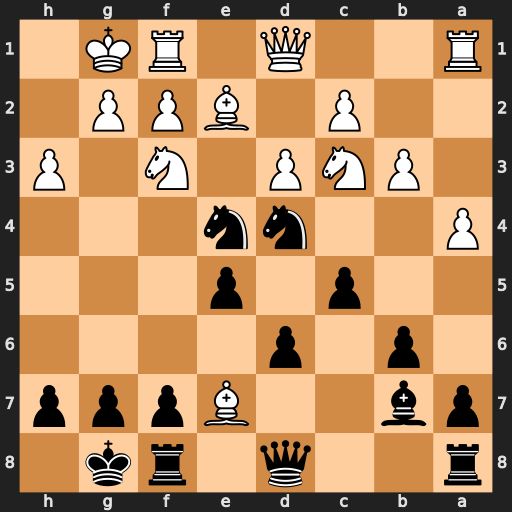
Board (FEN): r2q1rk1/pb2Bppp/1p1p4/2p1p3/P2nn3/1PNP1N1P/2P1BPP1/R2Q1RK1
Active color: b
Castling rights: -
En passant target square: -
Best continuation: Nxc3 Bxd8 Ndxe2+ Kh2 Nxd1